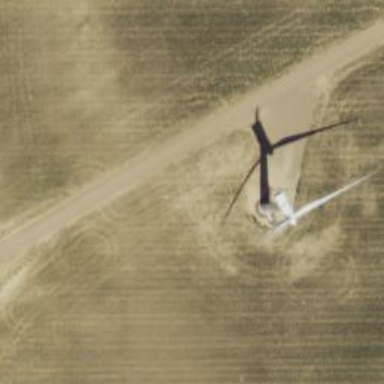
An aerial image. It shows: Wind generator powered by horizontal axis wind turbine.